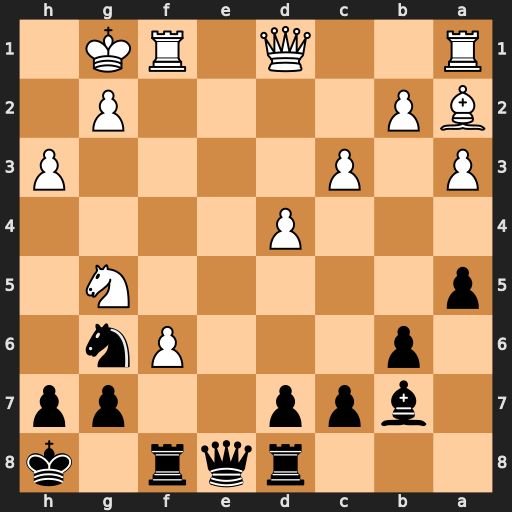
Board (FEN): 3rqr1k/1bpp2pp/1p3Pn1/p5N1/3P4/P1P4P/BP4P1/R2Q1RK1
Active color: b
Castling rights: -
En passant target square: -
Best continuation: Qe3+ Rf2 Qxg5